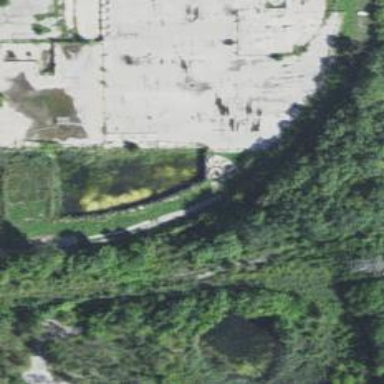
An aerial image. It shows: Abandoned railway siding.